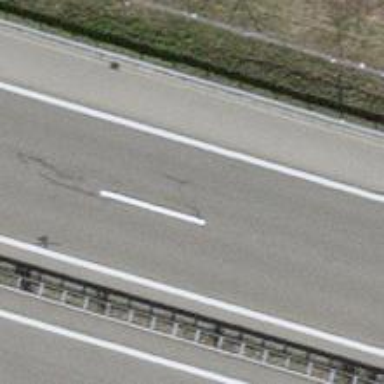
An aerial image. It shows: Asphalt motorway.